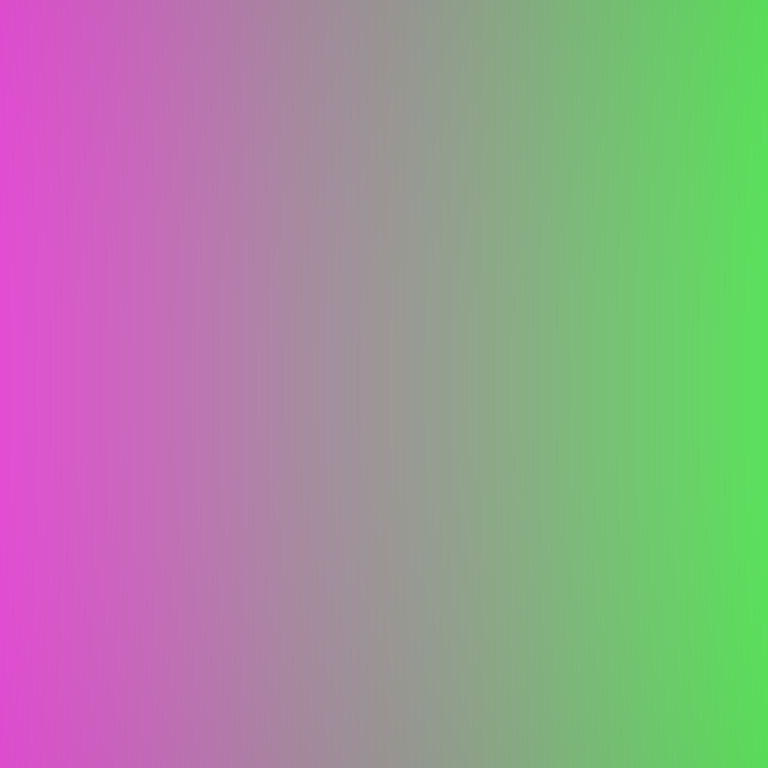
Abstract light effect, smooth gradient from vivid pink to bright green, energetic atmosphere, soft blend, no room, no furniture, no objects.